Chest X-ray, PA view. Patient: 47 years old, sex M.
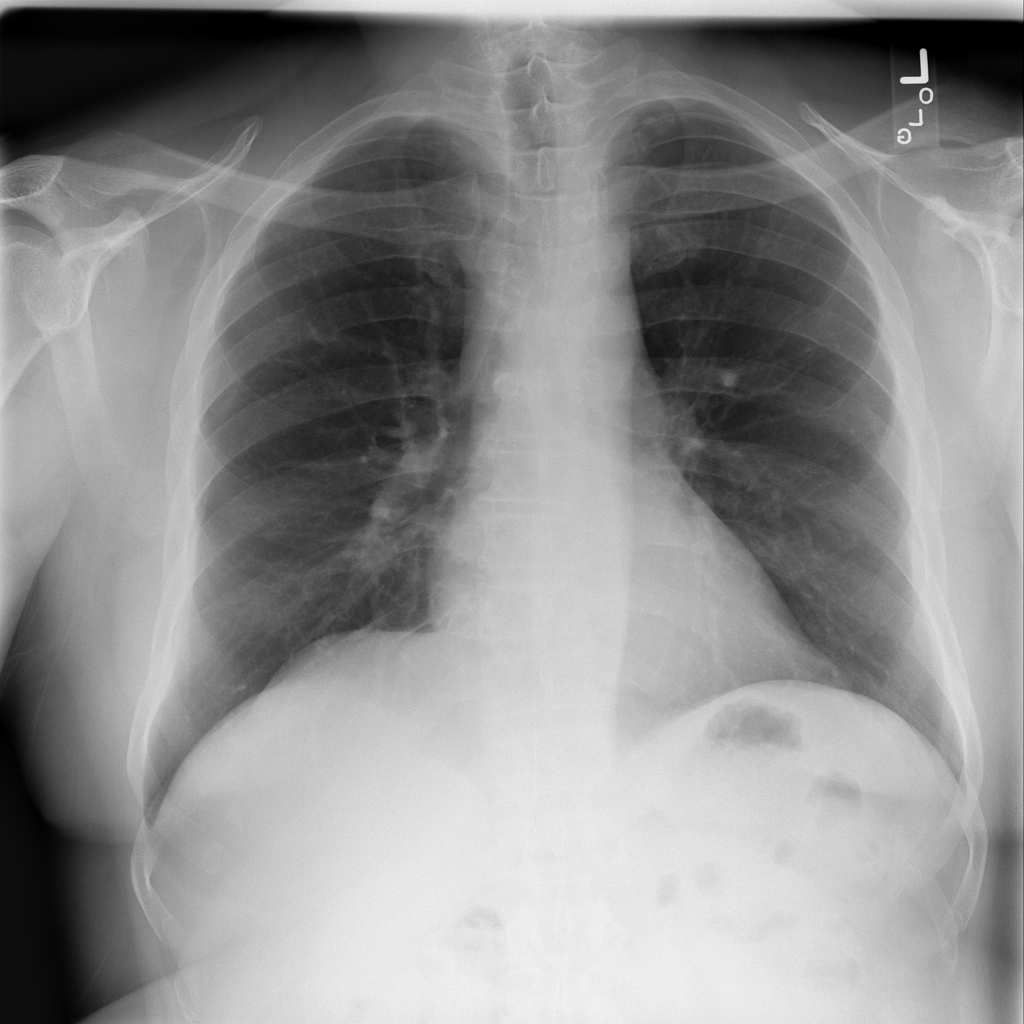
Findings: No Finding